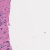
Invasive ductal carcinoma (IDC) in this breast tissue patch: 0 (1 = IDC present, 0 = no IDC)